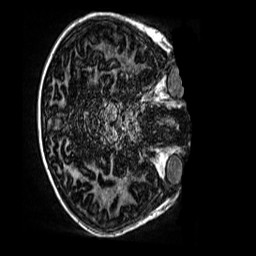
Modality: MP2RAGE
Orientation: axial
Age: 10
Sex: male
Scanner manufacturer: siemens
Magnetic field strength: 3 T
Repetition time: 4 s
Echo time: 0.00299 s